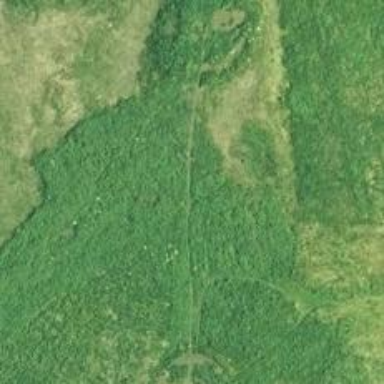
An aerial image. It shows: Path with excellent visibility for trail.